Question: I am writing the code for a RESTful web service status page. I was wondering if there is away to get the current request from IIS into C#.
I am using IIS 7.0 and the info I want is under
> IIS > Worker procecces > > Requests

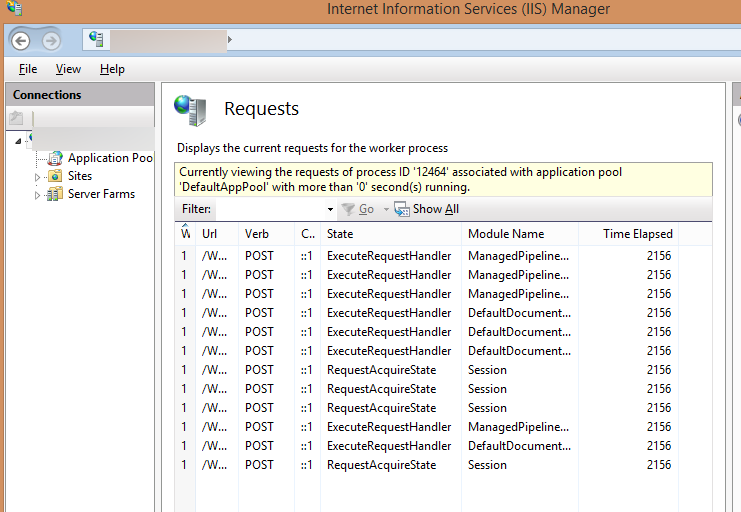
Answer: You can use the <URL> or by adding a reference to this dll '%WinDir%\System32\InetSrv\Microsoft.Web.Administration.dll'
Example:
'''
using (ServerManager manager = new ServerManager())
{
while (true)
{
var requests = manager.ApplicationPools
.Where(pool => pool.Name == "FooPool")
.SelectMany(pool => pool.WorkerProcesses)
.SelectMany(wp => wp.GetRequests(10));
Console.WriteLine(requests.Count());
Thread.Sleep(100);
}
}
'''
Note: You need to have the IIS Request Manager feature enabled and also run with a user with sufficient permissions. See <URL>